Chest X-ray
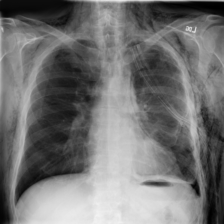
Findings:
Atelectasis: negative
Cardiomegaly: negative
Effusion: positive
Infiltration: negative
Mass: negative
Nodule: negative
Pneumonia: negative
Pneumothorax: positive
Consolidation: negative
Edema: negative
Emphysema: positive
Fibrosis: negative
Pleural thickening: negative
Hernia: negative